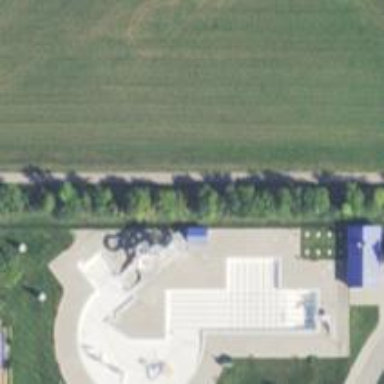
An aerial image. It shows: Water slide attraction.